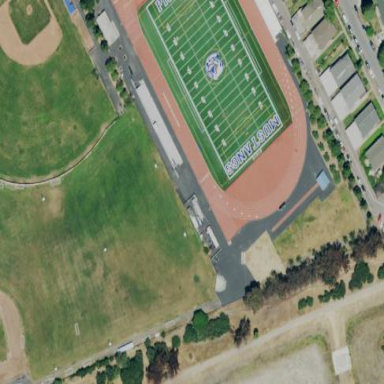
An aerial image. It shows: Artificial turf pitch used for American football.